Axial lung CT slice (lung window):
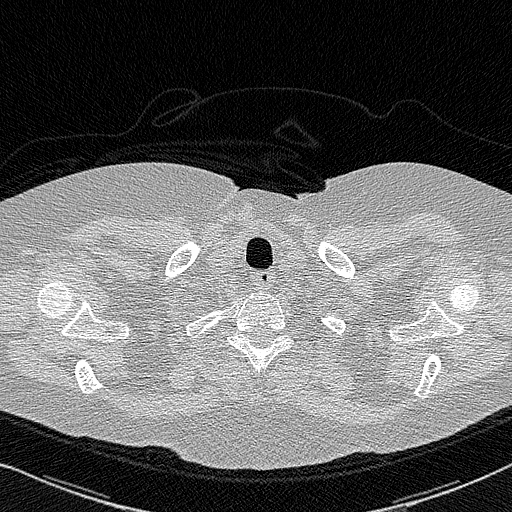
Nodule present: no